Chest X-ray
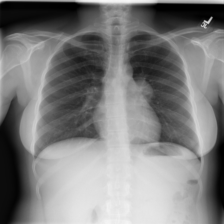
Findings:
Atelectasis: negative
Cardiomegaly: negative
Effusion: negative
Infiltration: negative
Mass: positive
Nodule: negative
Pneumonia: negative
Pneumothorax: negative
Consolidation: negative
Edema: negative
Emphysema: negative
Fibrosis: negative
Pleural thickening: negative
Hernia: negative